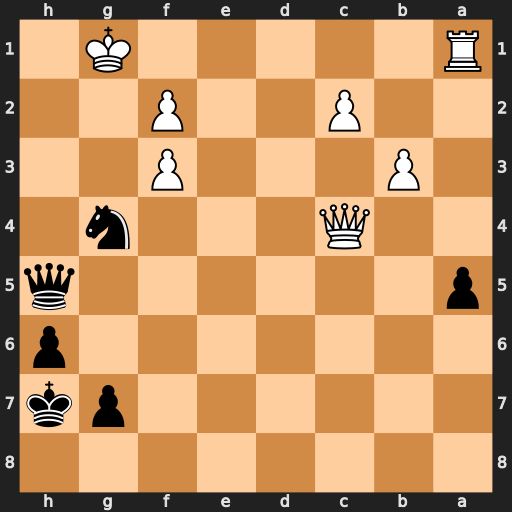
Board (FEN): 8/6pk/7p/p6q/2Q3n1/1P3P2/2P2P2/R5K1
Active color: b
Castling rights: -
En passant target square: -
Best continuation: Qh2+ Kf1 Qxf2#